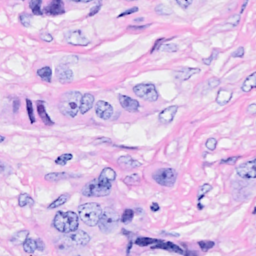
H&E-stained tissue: Breast